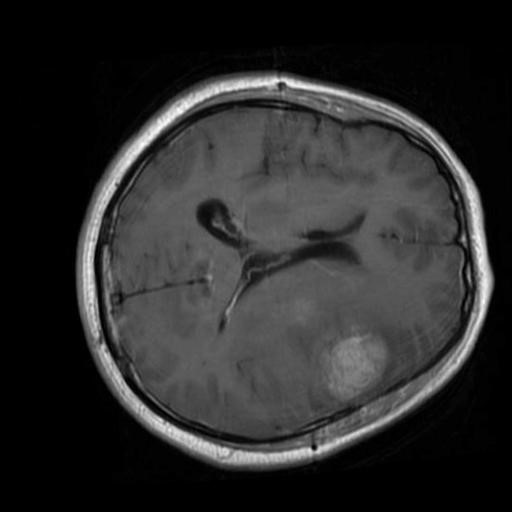
Label: brain_menin